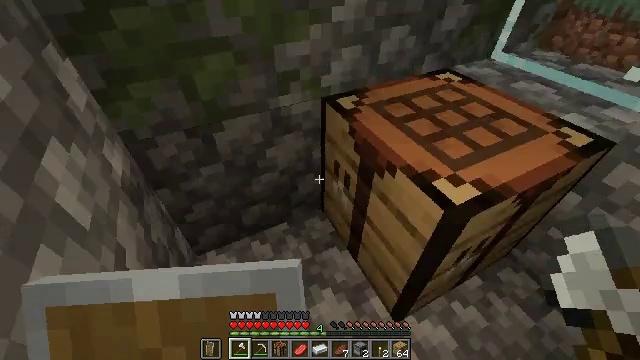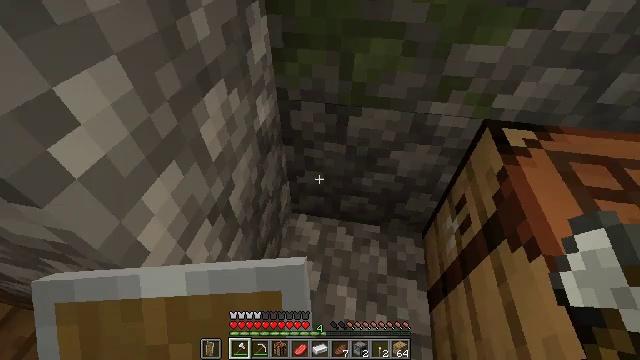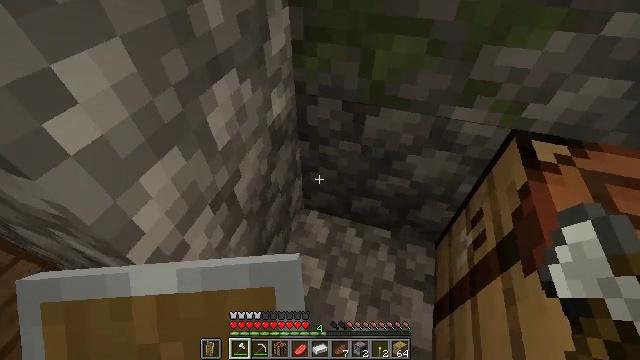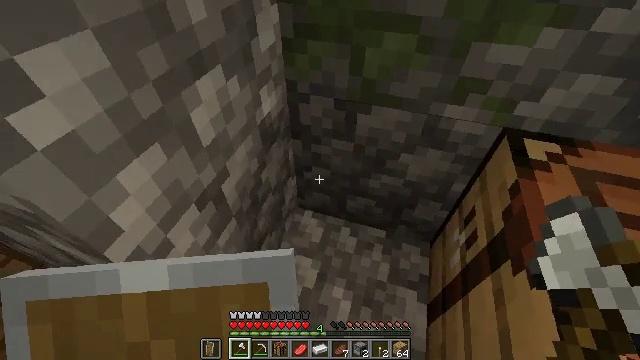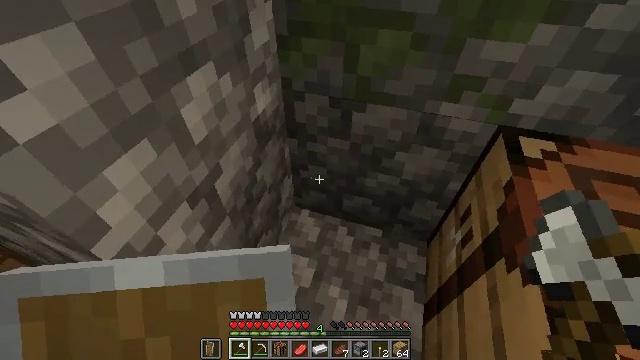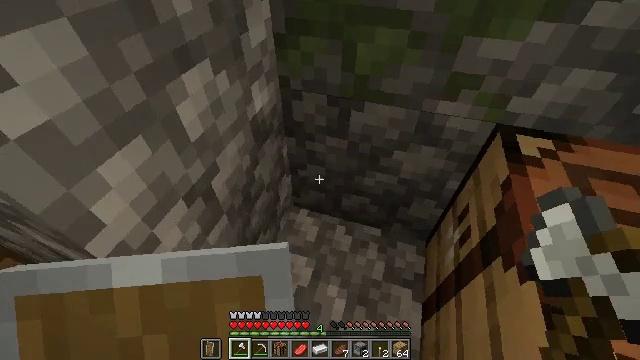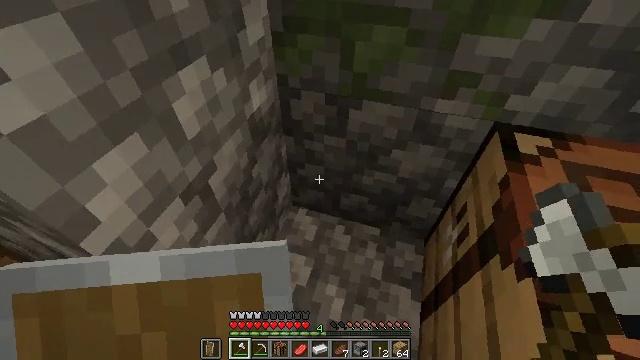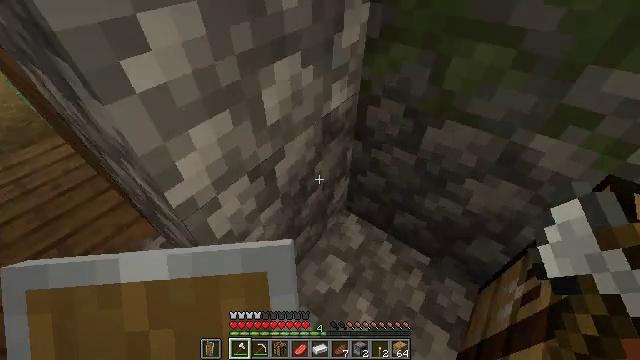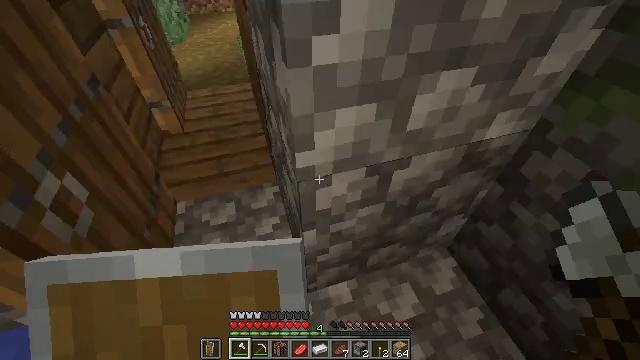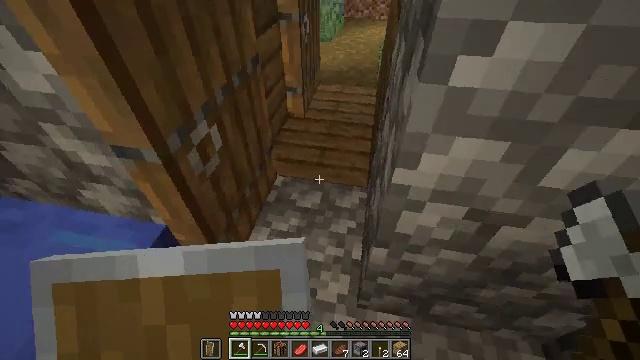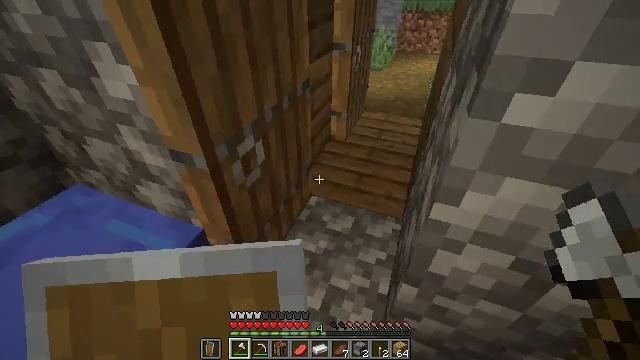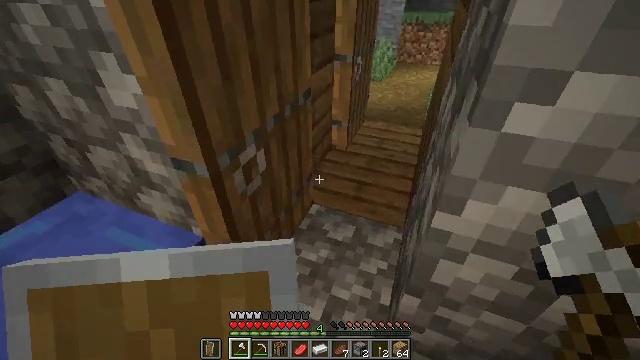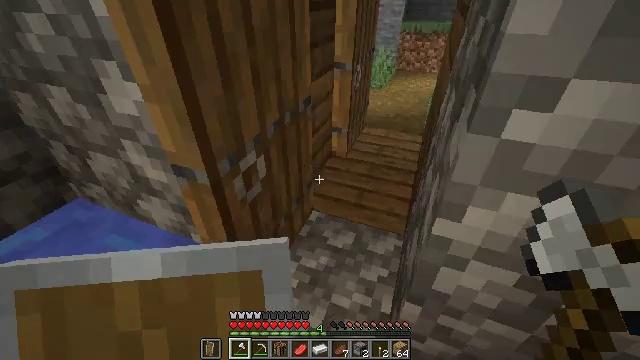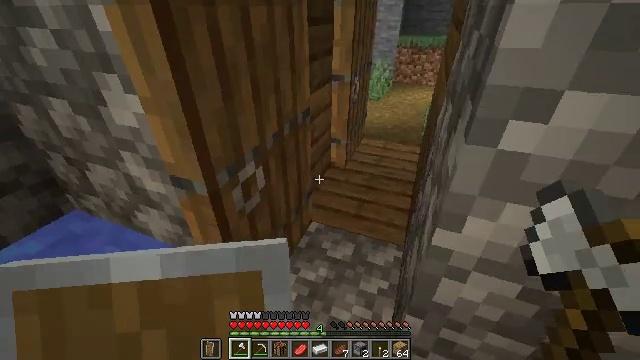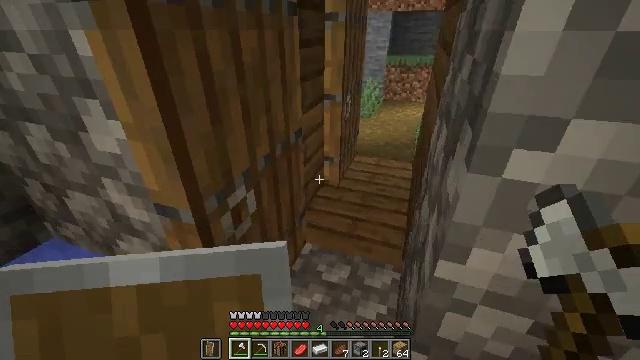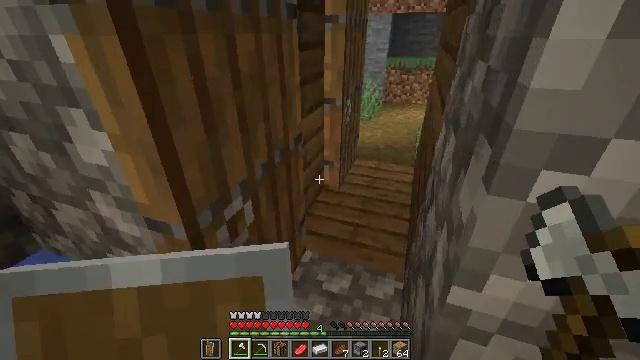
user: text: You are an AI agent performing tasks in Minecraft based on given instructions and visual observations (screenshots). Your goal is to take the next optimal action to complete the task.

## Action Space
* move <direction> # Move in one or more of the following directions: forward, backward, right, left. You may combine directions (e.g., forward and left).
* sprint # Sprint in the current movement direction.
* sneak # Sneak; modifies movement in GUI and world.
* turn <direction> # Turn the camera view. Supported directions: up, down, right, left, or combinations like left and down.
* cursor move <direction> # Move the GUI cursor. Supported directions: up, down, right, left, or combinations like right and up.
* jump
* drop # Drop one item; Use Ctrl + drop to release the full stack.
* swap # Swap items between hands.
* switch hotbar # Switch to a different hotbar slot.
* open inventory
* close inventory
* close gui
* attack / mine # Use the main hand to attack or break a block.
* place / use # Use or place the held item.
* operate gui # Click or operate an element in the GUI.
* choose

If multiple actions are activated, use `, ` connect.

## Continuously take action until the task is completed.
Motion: motion action
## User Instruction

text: Retrieve the blue bed from the ground.
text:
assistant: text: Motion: turn left and down
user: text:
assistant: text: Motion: turn left
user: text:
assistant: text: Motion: no_op
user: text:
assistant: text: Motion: no_op
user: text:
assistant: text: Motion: no_op
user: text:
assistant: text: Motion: no_op
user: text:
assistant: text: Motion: turn left and up
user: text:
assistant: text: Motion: turn left
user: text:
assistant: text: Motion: turn left and up
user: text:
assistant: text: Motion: turn left and up
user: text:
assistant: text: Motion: turn up
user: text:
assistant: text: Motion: turn up
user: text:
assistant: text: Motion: turn up
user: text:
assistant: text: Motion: move forward, turn right and up
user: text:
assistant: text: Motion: move forward
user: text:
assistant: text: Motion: move forward, turn left
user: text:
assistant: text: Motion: turn left
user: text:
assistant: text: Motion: turn left
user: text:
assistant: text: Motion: no_op
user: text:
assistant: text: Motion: turn down
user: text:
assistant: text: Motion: turn left and down
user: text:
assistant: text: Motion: turn left and down
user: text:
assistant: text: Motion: turn left and down, use / place
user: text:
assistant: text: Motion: use / place
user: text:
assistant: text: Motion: use / place
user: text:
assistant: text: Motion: turn up, use / place
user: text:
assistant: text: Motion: turn right and up
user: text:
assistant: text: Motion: turn right and up
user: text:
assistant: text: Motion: turn right and up
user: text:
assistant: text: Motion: turn right